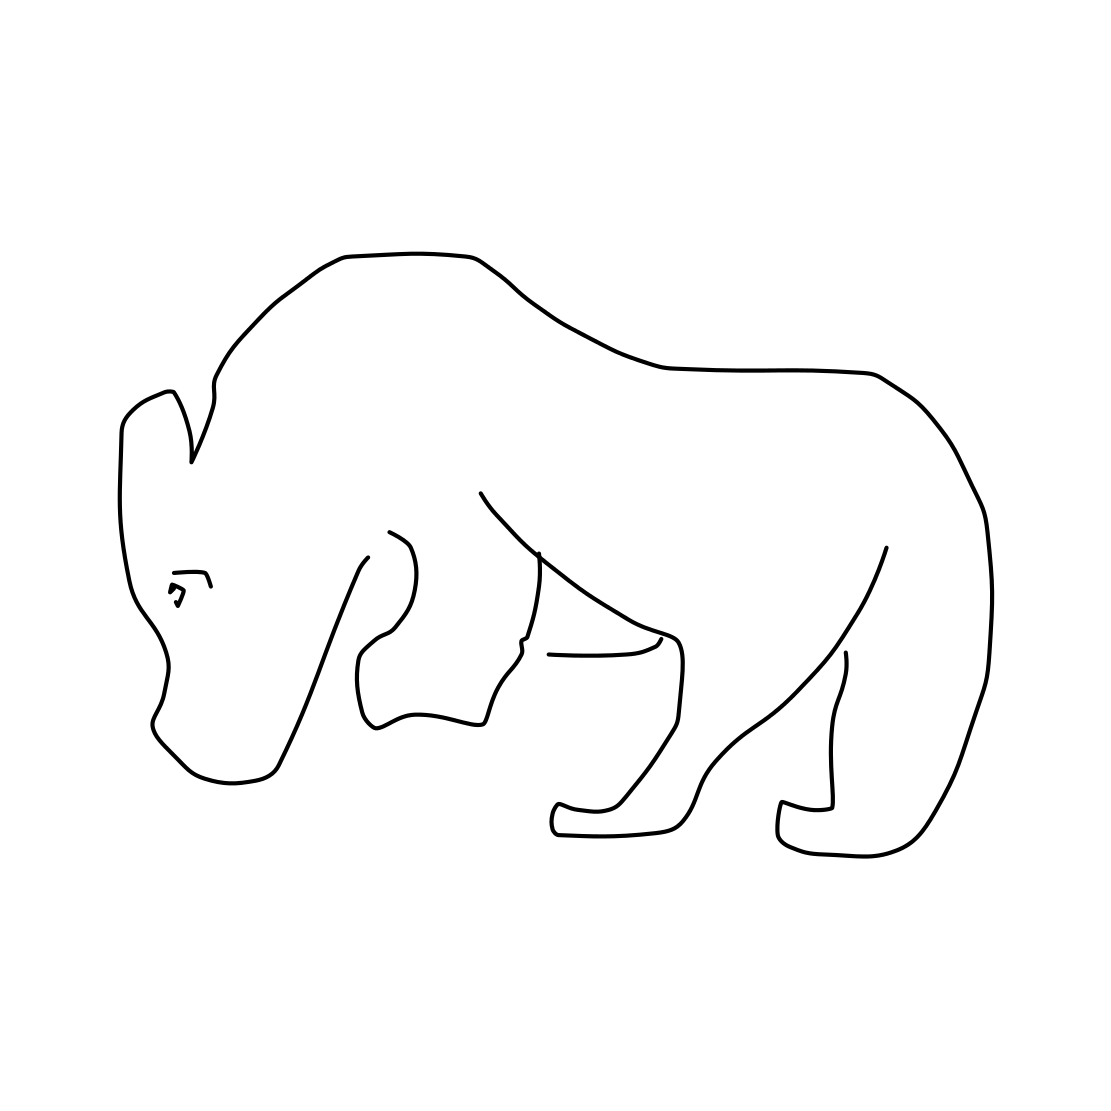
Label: bear (animal)